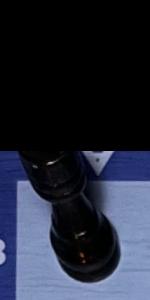
Label: Rook_Black